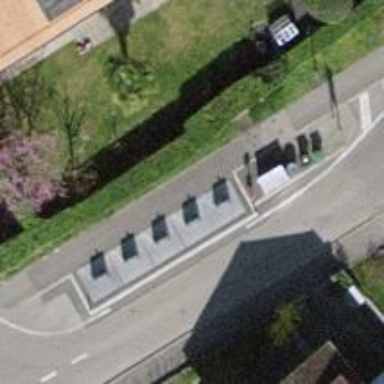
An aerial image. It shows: Recycling container for green waste.